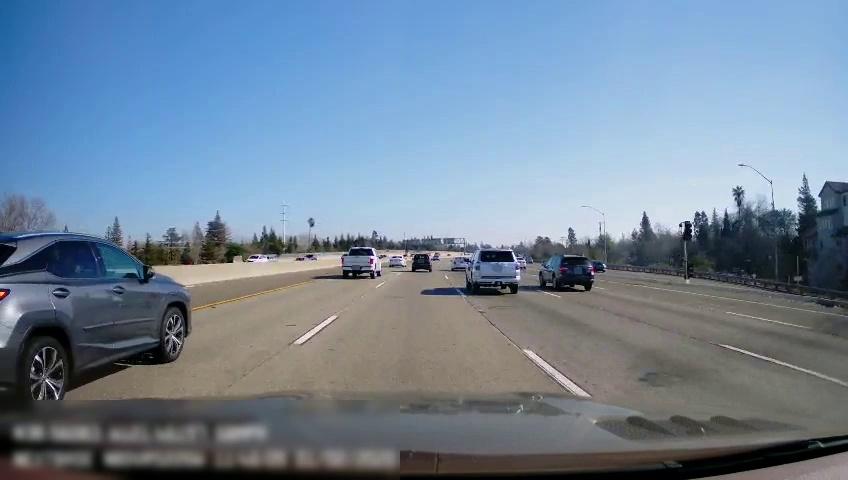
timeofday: Day
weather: Sunny
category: Vehicles | SUV
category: Drivable Space
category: Vehicles | Car
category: Vehicles | Truck
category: Vehicles | Car
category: Vehicles | Car
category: Vehicles | SUV
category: Vehicles | SUV
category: Vehicles | Car
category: Vehicles | SUV
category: Vehicles | SUV
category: Lanes | Current Lane
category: Lanes | Current Lane
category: Lanes | Alternate Lane
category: Lanes | Alternate Lane
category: Lanes | Alternate Lane
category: Lanes | Alternate Lane
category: Lanes | Alternate Lane
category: Traffic | Signs
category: Traffic | Signs
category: Traffic | Signs
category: Traffic | Lights
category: Traffic | Lights
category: Traffic | Lights
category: Traffic | Lights